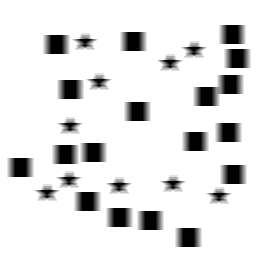
Squares: 18
Triangles: 0
Stars: 10
Total shapes: 28